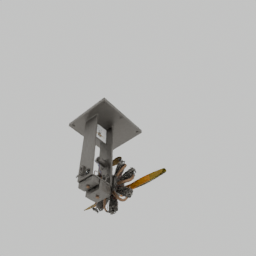
Label: mechanical